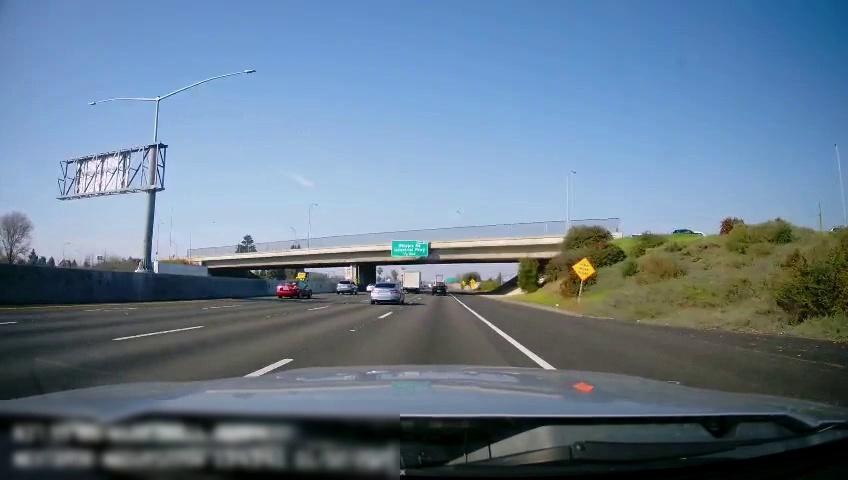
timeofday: Day
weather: Sunny
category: Drivable Space
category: Vehicles | Car
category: Vehicles | Car
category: Vehicles | Truck
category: Vehicles | Truck
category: Vehicles | SUV
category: Lanes | Alternate Lane
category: Lanes | Current Lane
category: Lanes | Current Lane
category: Lanes | Alternate Lane
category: Lanes | Alternate Lane
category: Traffic | Signs
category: Traffic | Signs